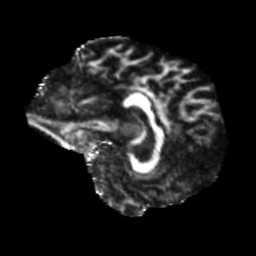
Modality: FA
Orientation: sagittal
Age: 71
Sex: female
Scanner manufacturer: siemens
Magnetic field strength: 3 T
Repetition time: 5.25 s
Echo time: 0.08 s